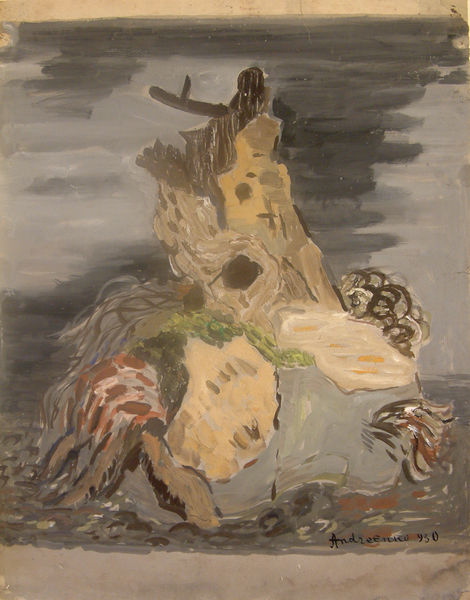
Titel: The Stump, The Stump
Künstler: Mikhail Andreenko
Standort: Amherst (Massachusetts, USA)
Institution: Mead Art Museum, Amherst College
Schlagwörter: grau, see, baum, abstrakt, braun, baumstumpf, trist, stil